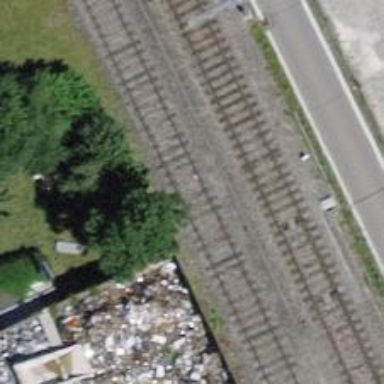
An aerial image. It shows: Single-track railway spur.